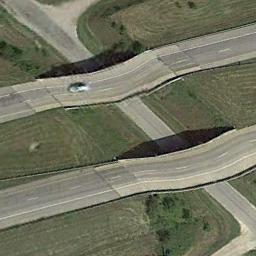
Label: overpass